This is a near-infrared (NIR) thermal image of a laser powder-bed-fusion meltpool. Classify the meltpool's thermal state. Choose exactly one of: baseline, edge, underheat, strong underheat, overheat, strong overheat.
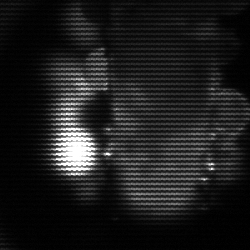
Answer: strong underheat